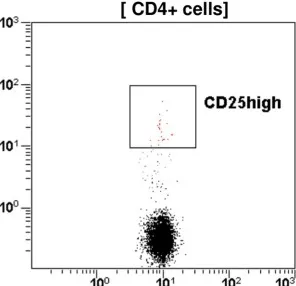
T regulatory cells (Tregs) assessed as CD4+CD25highCD127lowFOXP3+. (B) Treg CD4+CD25high.
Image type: pathology (immunostaining)